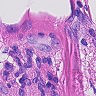
Metastatic tissue present: yes